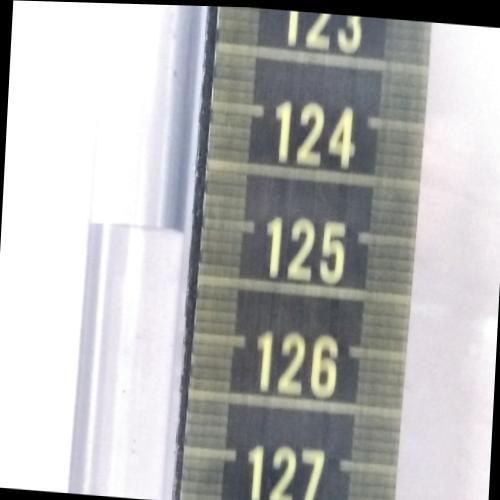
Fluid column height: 125.1 cm